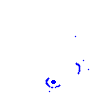
Particle: pion